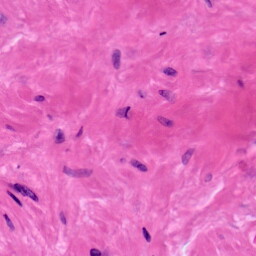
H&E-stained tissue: Prostate